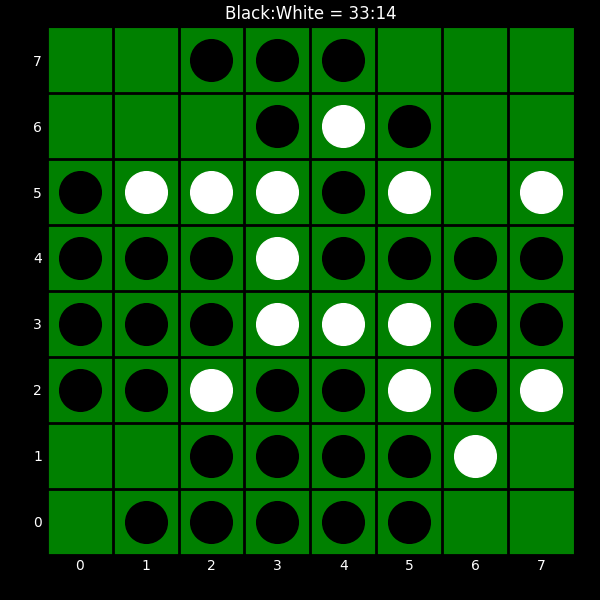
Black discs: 33
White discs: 14